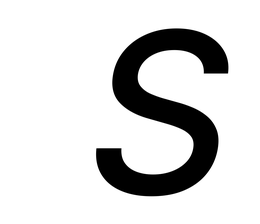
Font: Inter-Italic_Medium_Italic